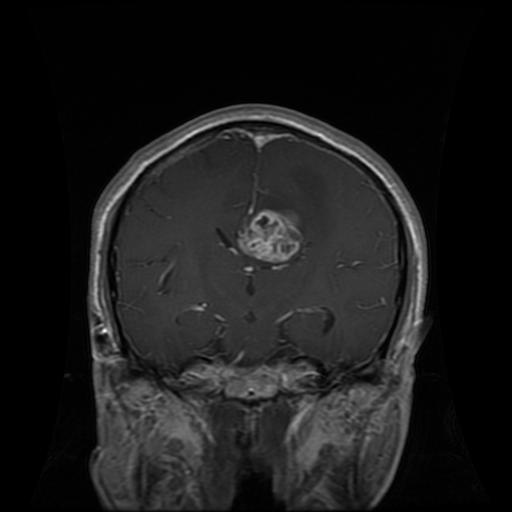
Label: glioma